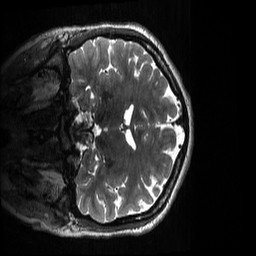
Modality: T2w
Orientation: coronal
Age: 20
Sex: female